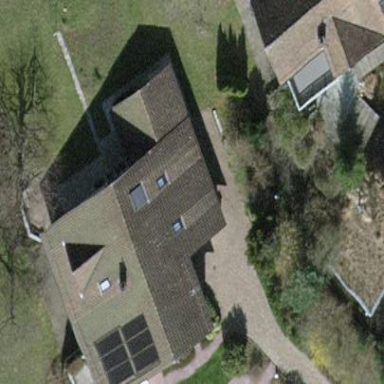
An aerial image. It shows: Detached building with gabled tile roof.